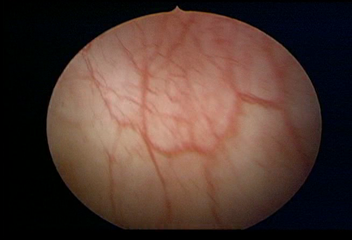
Modality: WLC
Class: Normal mucosa
Bladder cancer association: No